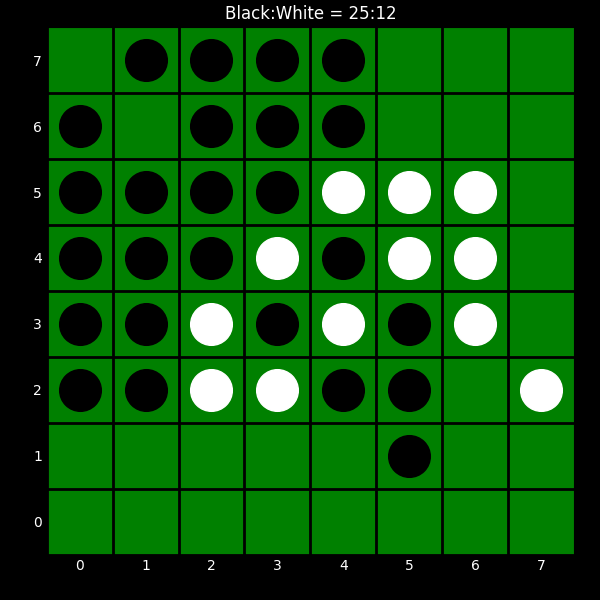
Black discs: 25
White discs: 12